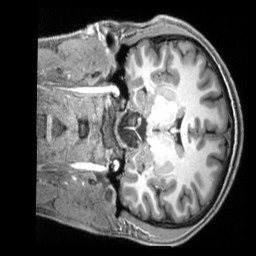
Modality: T1w
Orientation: coronal
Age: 25
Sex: male
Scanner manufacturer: siemens
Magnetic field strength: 3 T
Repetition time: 2.3 s
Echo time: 0.00229 s